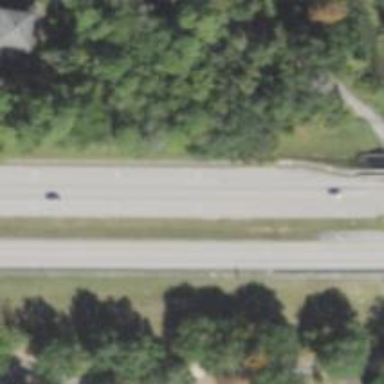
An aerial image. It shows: Asphalt trunk highway which is also expressway.